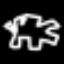
Label: octagon